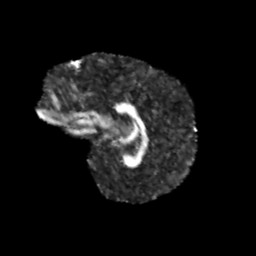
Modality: FA
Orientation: sagittal
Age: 10
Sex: male
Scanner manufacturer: siemens
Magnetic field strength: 3 T
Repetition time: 3.8 s
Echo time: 0.07 s